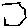
Label: hexagon